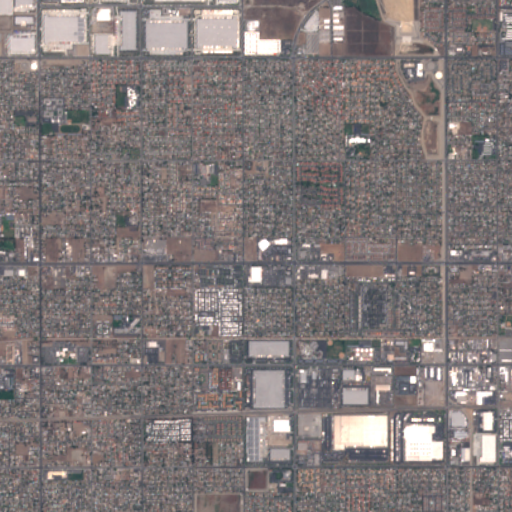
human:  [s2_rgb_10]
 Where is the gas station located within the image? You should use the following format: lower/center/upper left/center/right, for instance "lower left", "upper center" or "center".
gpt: The gas station is located in the lower left of the image.
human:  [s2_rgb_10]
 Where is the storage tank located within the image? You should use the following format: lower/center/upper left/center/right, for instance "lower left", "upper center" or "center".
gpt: The storage tank is located in the upper left of the image.
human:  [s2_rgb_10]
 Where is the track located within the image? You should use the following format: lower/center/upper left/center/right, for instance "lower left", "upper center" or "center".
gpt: The track is located in the upper left of the image.
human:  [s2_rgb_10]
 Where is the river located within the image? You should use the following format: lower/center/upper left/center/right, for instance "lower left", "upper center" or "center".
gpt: The river is located in the upper of the image.
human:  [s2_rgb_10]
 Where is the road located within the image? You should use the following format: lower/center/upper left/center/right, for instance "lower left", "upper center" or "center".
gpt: There is no road in the image.